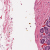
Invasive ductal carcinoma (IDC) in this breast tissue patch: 0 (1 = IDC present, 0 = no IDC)